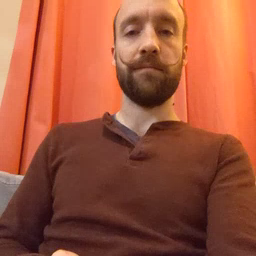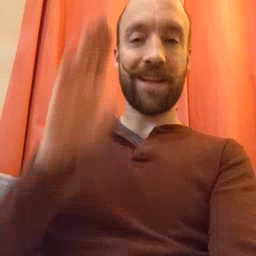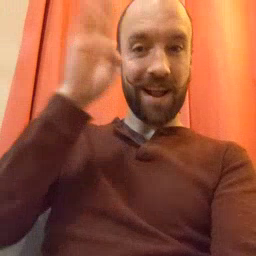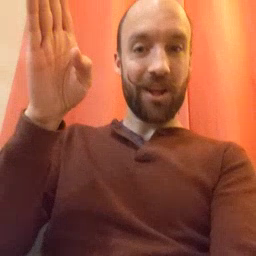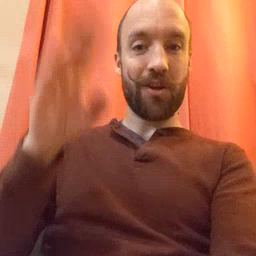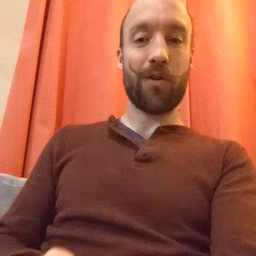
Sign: hello